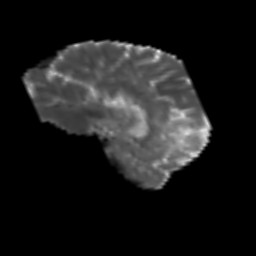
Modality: MD
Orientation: sagittal
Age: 58
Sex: male
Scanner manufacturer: siemens
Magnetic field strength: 3 T
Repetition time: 3.2 s
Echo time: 0.081 s